Question: What is the best or easiest way to connect the dots on the given diagram. I would like to connect the dots to form a rectangle. The dots are initially blue color.

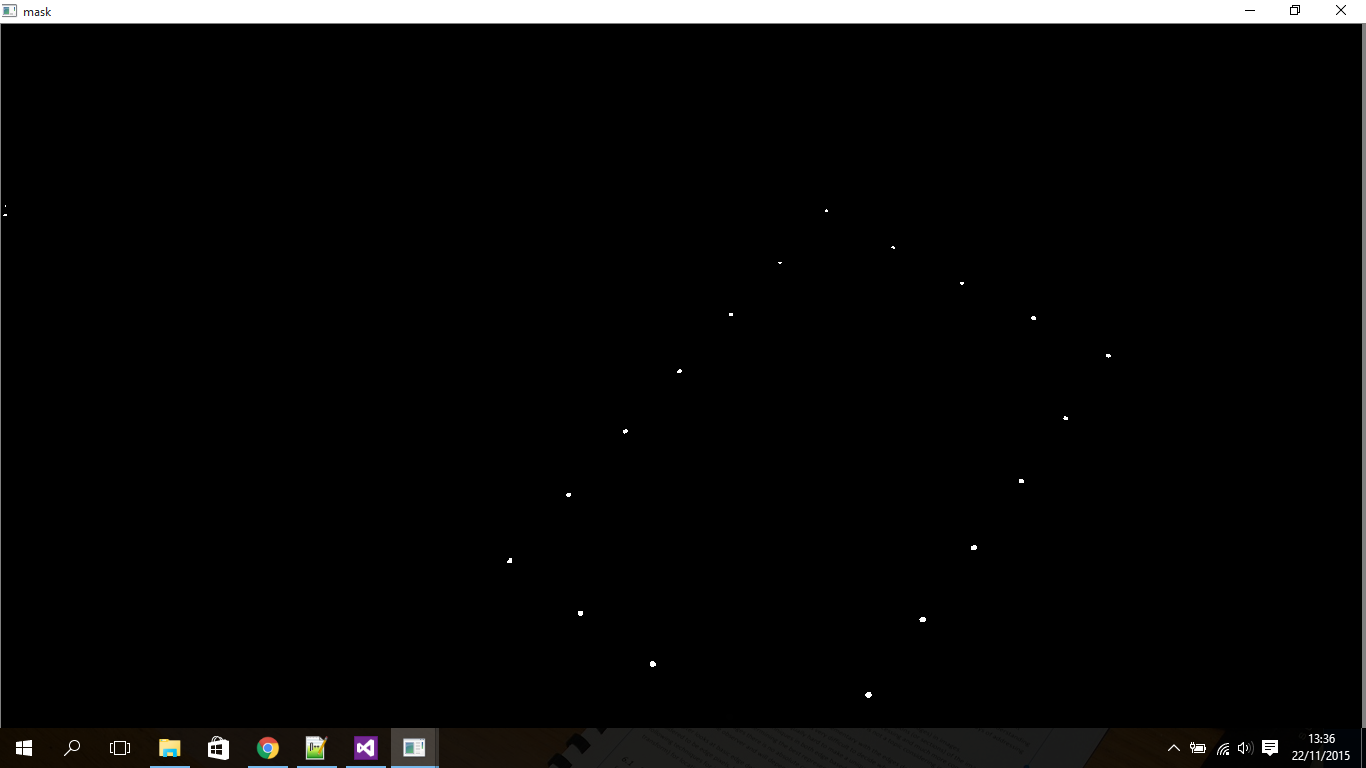
Answer: If you want to create (shape with 4 vertixes) instead of (shape with 4 vertixes and all angles equal to 90 degrees) - i. e. connect points that human can simply classify as lines, the simplest way is creating array with points coordinates, and then applying <URL>.